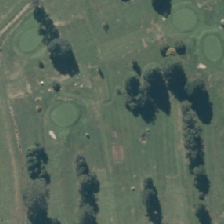
Land cover: urban_parkland